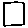
Label: square